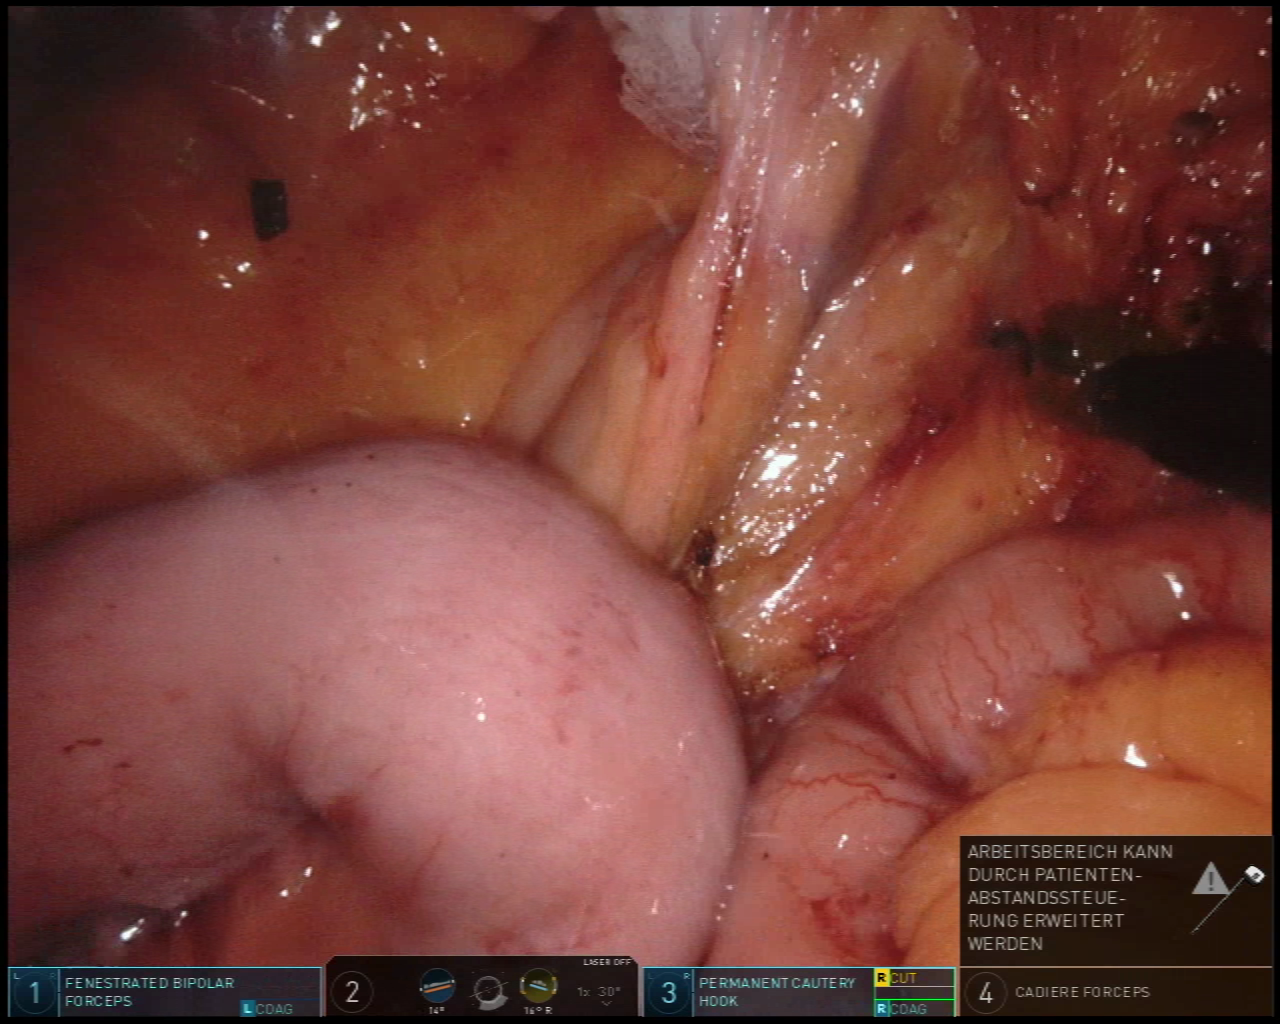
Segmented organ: intestinal_veins
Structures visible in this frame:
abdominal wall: no
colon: no
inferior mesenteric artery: no
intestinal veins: yes
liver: no
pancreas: no
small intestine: yes
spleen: no
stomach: no
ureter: no
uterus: no
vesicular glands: no